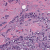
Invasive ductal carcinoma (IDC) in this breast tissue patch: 1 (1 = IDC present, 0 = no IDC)